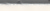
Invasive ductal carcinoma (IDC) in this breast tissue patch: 0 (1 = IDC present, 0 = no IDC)